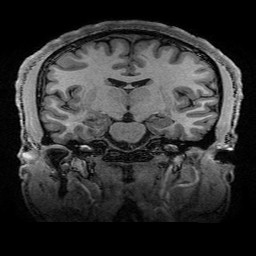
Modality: T1w
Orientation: sagittal
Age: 21
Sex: male
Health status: healthy
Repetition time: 2.53 s
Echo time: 0.0034 s